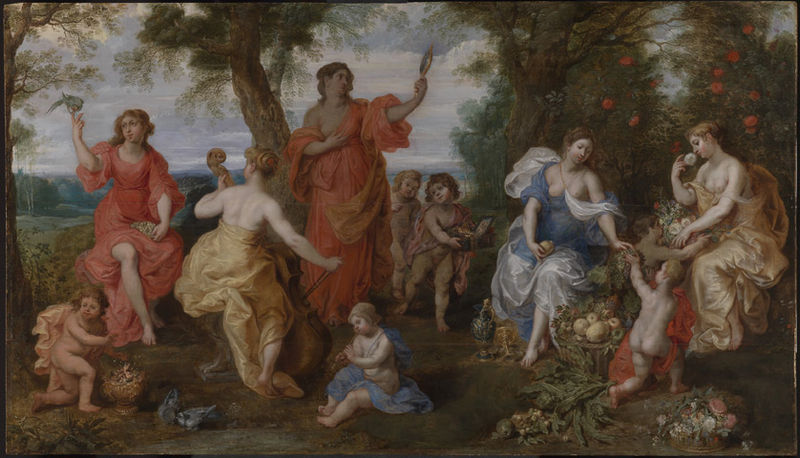
Titel: Allegorie der fünf Sinne
Künstler: Hendrik van Balen
Standort: Karlsruhe
Institution: Staatliche Kunsthalle Karlsruhe
Schlagwörter: blue, crowd, people, red, robes, white, women, dress, dresses, face, frauen, girls, gold, green, ladies, lady, painting, robe, sit, sitting, symbolism, woman, yellow, flowers, mirror, pink, brown, angels, classical, clouds, food, fruit, gods, greek, man, naked, nude, roman, skin, sky, tree, nature, orange, trees, flowing, forest, garden, plants, color, realism, bird, birds, breast, children, peach, cherub, cherubs, roses, feast, holiday, spring, basket, arms, music, neck, renaissance, rome, beauty, colourful, back, cello, musician, legs, bare, lanscape, finger, breasts, chest, baby, peace, flute, kids, land, tan, bow, nackt, playful, spiegel, greece, babies, woods, singing, fruits, orchard, utopia, trunks, idyllic, muses, apples, vegetables, treasure, kinder, eden, womwn, tres, legend, boobs, tits, paradise, fable, m, angelic, flowy, titties, bäumen, festivity, song, boobies, tabe, bass, cerubs, melons, naed, voluptuous, byble, chello, früchte, cellow, narcissism, reinaissance art, insruments